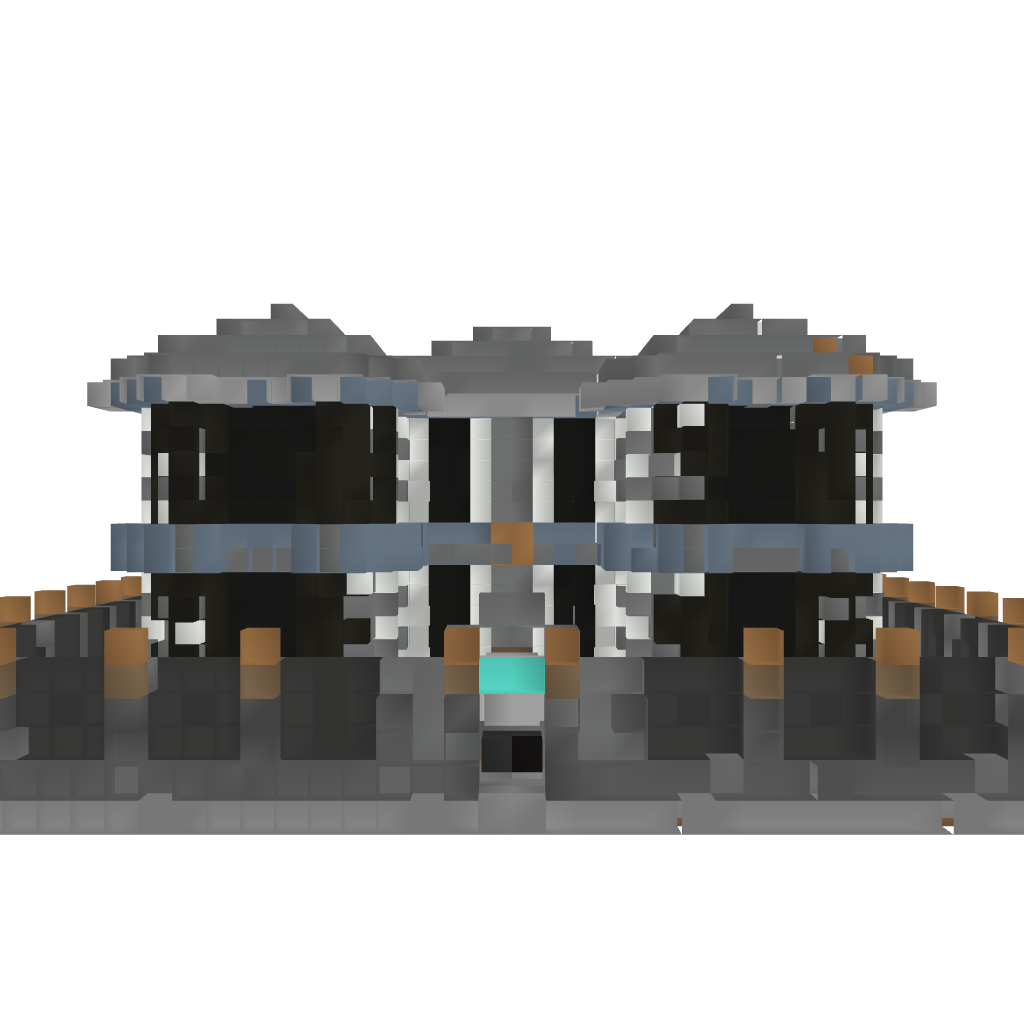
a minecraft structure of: Fancy 2 Floor House